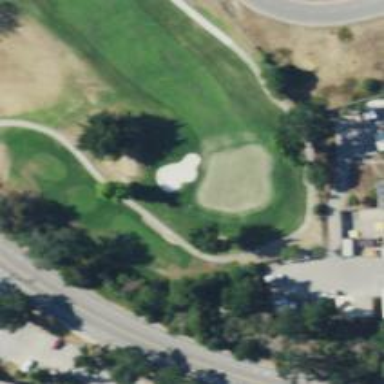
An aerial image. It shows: Golf tee.